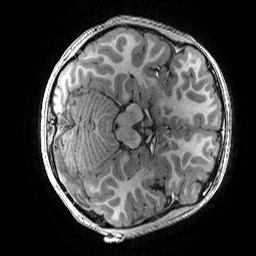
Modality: T1w
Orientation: axial
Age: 10
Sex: male
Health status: ill
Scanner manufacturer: ge
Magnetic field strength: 3 T
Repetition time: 0.007664 s
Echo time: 0.00342 s